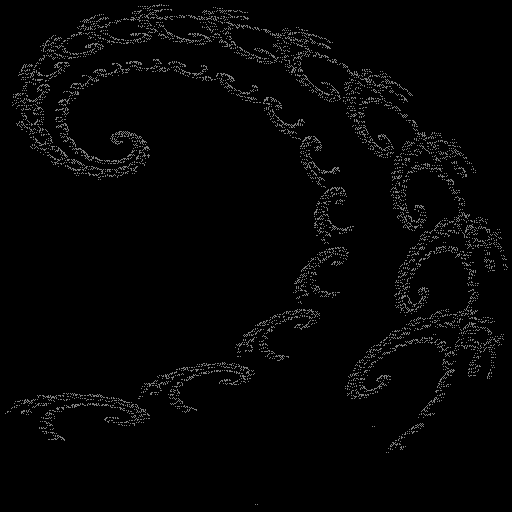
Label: spiral